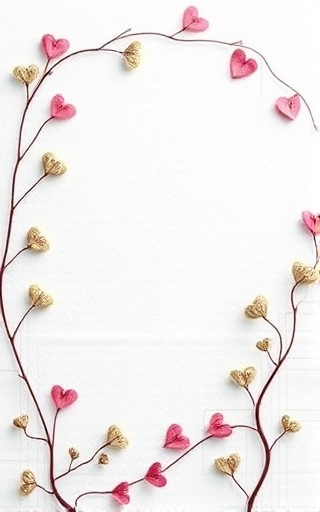
Category: Anniversary